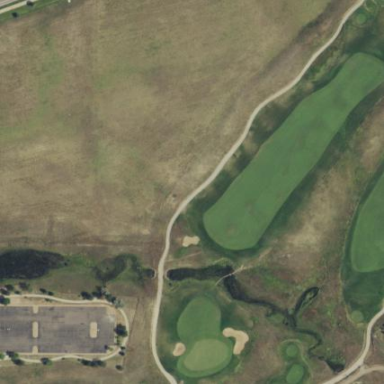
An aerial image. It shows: Grassy area designated for leisure. It is golf pitch with fairways.